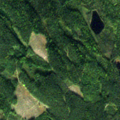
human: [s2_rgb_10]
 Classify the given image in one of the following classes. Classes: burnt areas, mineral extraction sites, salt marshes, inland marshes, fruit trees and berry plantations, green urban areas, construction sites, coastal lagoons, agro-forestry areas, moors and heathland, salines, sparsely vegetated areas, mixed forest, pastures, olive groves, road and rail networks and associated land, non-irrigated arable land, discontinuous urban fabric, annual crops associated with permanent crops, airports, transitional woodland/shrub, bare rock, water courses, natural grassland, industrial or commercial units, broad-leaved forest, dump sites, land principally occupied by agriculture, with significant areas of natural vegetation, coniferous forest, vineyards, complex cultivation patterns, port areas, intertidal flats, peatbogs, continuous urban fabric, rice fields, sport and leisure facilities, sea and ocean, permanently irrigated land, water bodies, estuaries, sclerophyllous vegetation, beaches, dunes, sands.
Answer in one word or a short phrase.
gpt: coniferous forest, mixed forest, transitional woodland/shrub